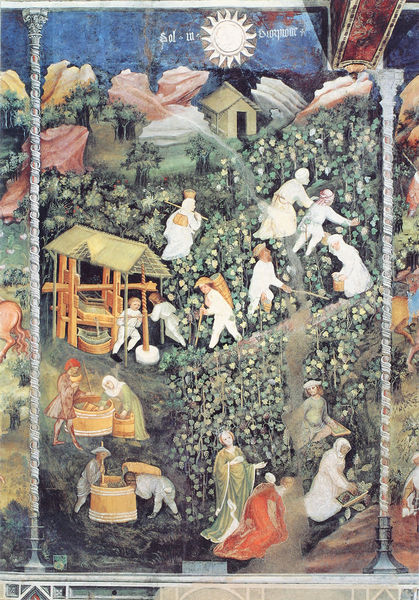
Titel: Il ciclo dei Mesi (Monatskreis)
Künstler: Meister Wenzeslaus
Standort: Trient, Torre Aquila (EU - I)
Schlagwörter: berg, felsen, gemälde, himmel, mann, frauen, gelb, grün, menschen, blumen, braun, frau, männer, schwarz, säule, säulen, weiss, haus, rot, leute, wand, hütte, sonne, gotik, arbeit, brunnen, garten, trauben, kübel, ernte, kiepe, körbe, herbst, arbeiter, wein, wandmalerei, antike, text, weintrauben, stall, fresko, fässer, bottich, rebe, reben, weinrebe, rebstock, stampfen, presse, lese, weinlese, ziehbrunnen, weinberg, weinstöcke, winzer, latein, scheinarchitektur, weinernte, weinpresse, pressen, keltern, monatsbild, 1500, reb, arnte, kelter, weinherstellung, prese